Interaction volume radius: 5 \u00c5
Interaction volume height: 30 \u00c5
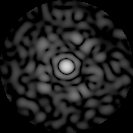
Disorder parameter: 0.8469